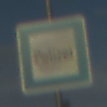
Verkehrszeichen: Polizei
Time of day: MorningAfternoon
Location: Outdoor (Suburban)
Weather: PartlyCloudy
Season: NotSpecified
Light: Natural